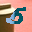
Label: 5